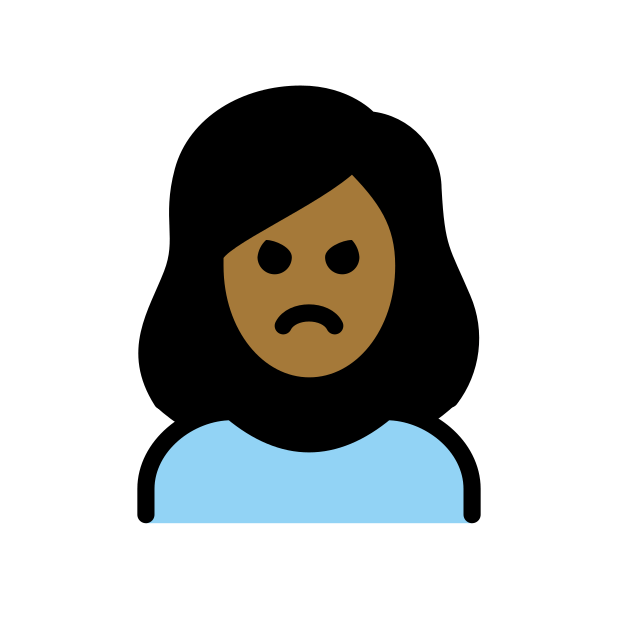
woman pouting: medium-dark skin tone